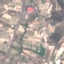
Land use / land cover: PermanentCrop